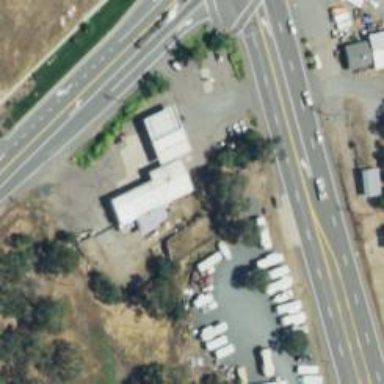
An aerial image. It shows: Convenience shop.